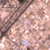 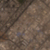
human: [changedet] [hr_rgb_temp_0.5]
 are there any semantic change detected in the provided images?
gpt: Everything remains the same.